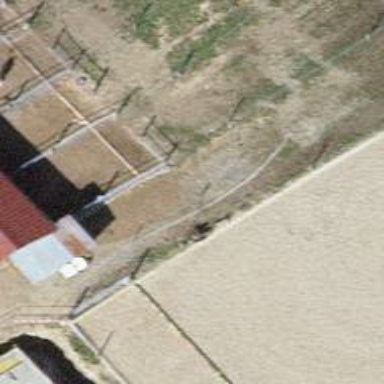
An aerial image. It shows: Fence.